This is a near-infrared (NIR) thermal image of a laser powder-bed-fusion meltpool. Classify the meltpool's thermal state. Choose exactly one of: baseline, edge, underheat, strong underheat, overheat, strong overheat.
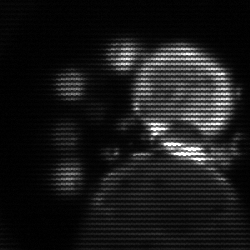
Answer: baseline